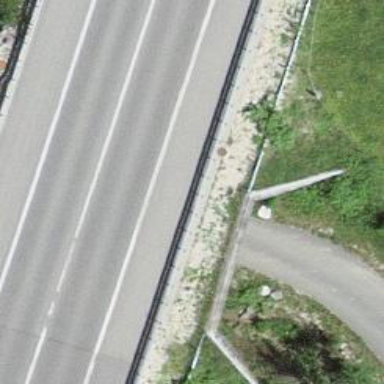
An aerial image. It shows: Unclassified road passing through tunnel.